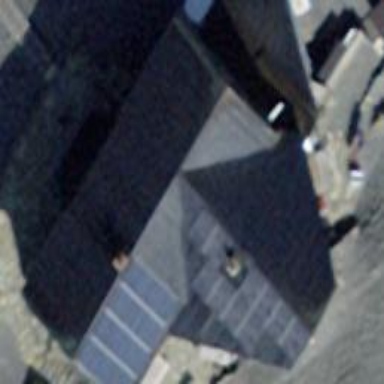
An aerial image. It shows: Simple and straightforward house.